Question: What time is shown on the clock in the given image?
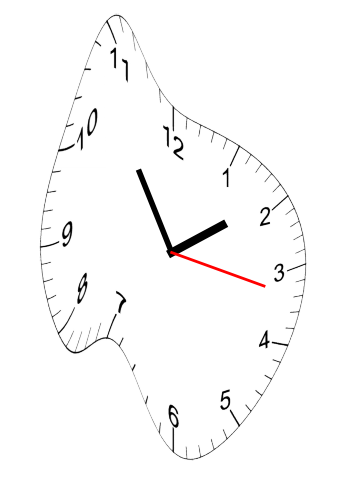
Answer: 01:54:17